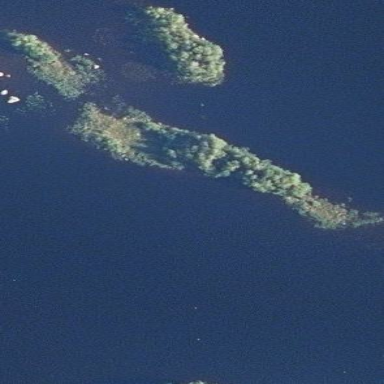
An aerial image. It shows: Islet.